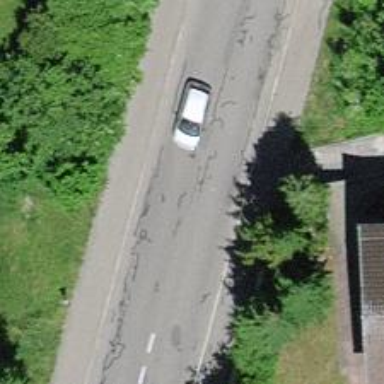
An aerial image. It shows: Set of steps on the road.